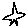
Label: star